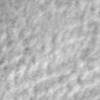
Label: no_change